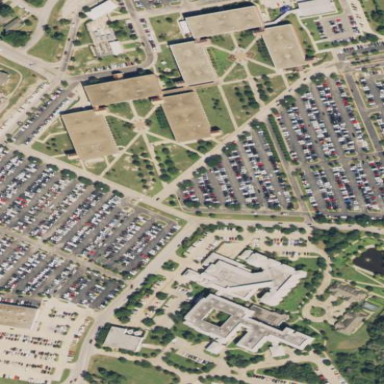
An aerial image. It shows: University.